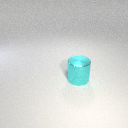
large cyan metal cylinder